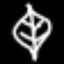
Label: leaf